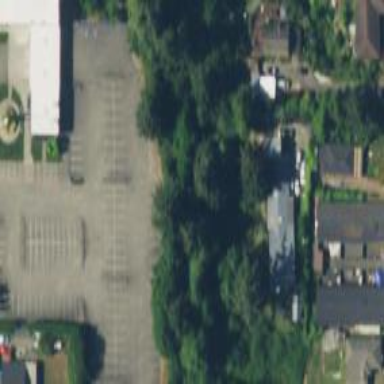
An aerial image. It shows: Parking area.